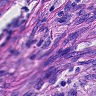
Metastatic tissue present: yes